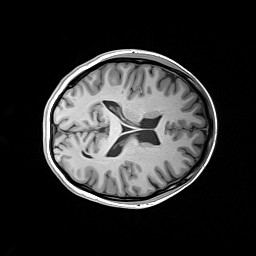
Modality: T1w
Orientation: axial
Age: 21
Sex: female
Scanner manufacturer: siemens
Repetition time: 2.2 s
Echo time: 0.00244 s